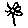
Label: flower